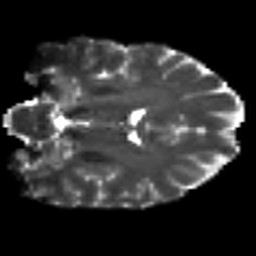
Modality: T2w
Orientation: coronal
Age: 29
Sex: female
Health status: healthy
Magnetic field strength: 3 T
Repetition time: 8.4 s
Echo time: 0.0926 s